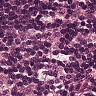
Metastatic tissue present: no